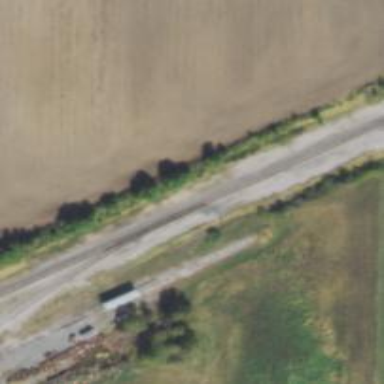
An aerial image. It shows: Railway spur service.